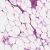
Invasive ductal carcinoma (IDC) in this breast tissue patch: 0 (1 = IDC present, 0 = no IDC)